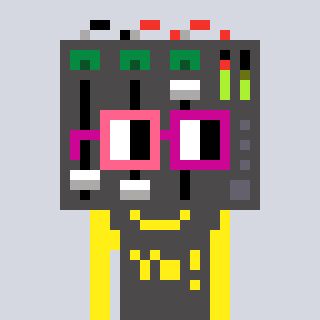
a pixel art character with square pink and red glasses, a mixer-shaped head and a grayscale-colored body on a cool background